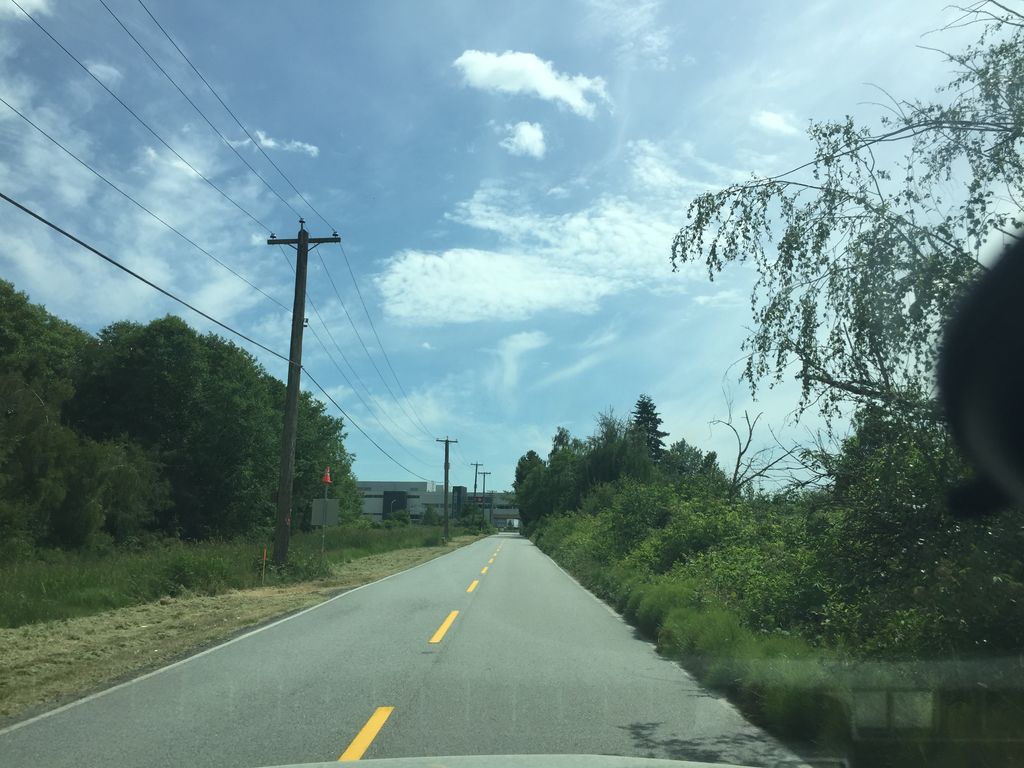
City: vancouver